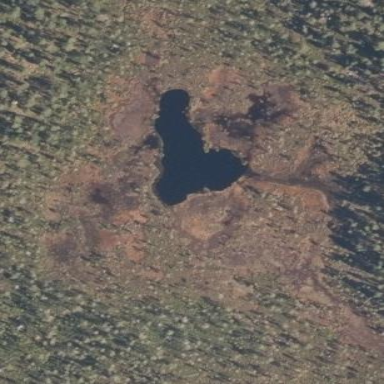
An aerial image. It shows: Lake with natural water.